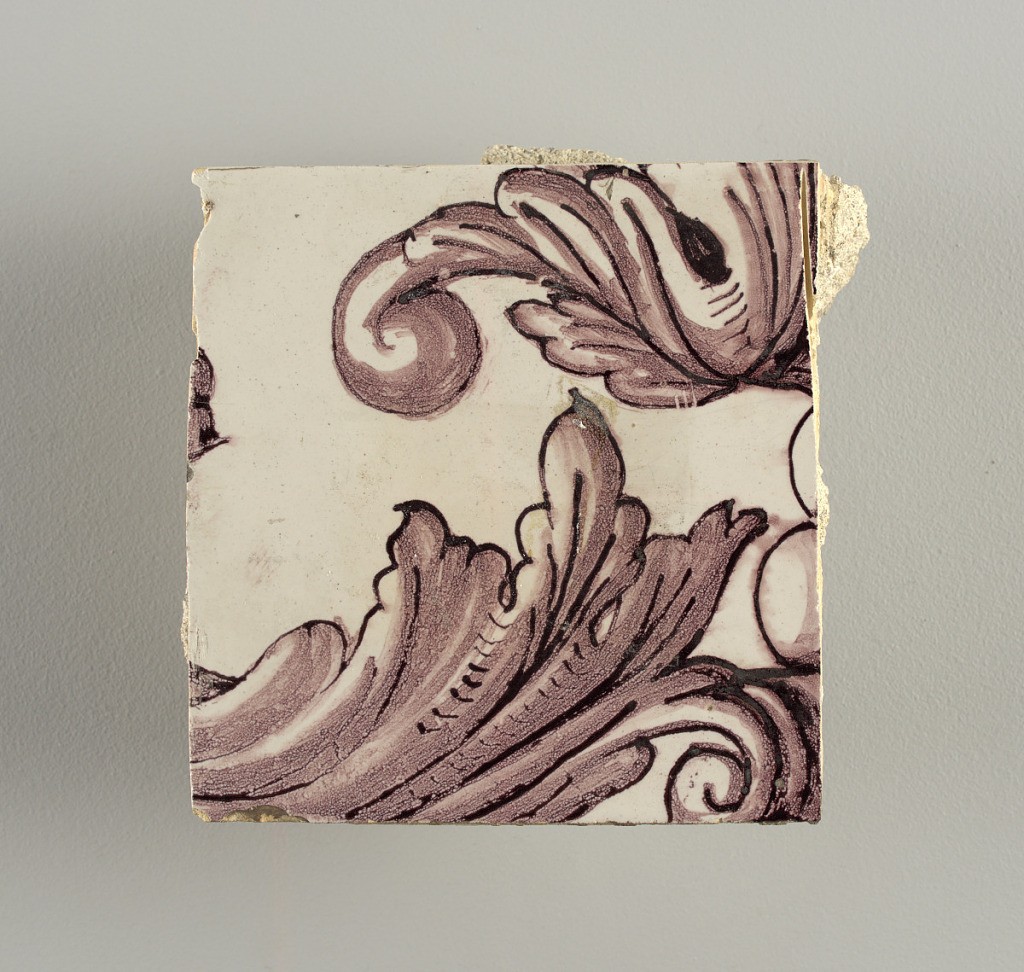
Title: Tile wall facing
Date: ca. 1725
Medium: Tin-glazed earthenware, underglaze
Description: Horizontal rectangle.  Thirty tiles wide and twenty-three tiles high with opening for fireplace eleven tiles wide and ten high.  Foliage arabesques disposed about three vertical axes from which are emphazised by urns at center and right, and at left by the figure of a standing woman carrying an infant on her arm and accompanied by two children.